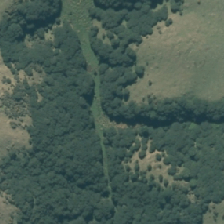
Land cover: grose_broom